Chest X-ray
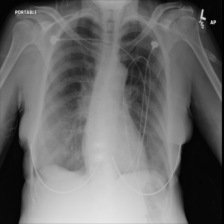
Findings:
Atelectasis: negative
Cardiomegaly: negative
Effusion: negative
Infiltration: negative
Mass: negative
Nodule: negative
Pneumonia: negative
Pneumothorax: negative
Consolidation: negative
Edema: negative
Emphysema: negative
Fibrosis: negative
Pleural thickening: negative
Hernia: negative